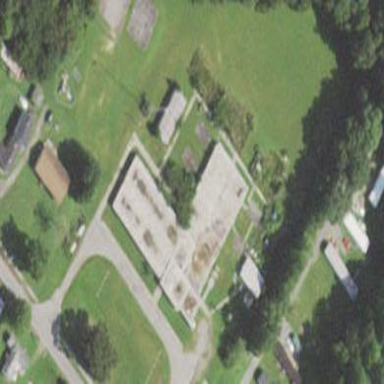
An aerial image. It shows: School.